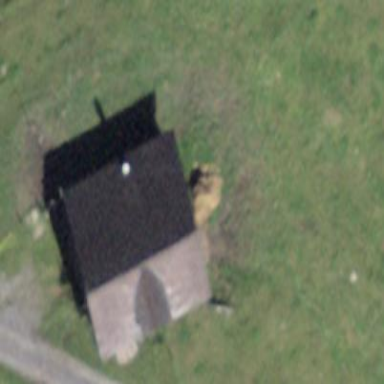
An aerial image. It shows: Barn.